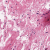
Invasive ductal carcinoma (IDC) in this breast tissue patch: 0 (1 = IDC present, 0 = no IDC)